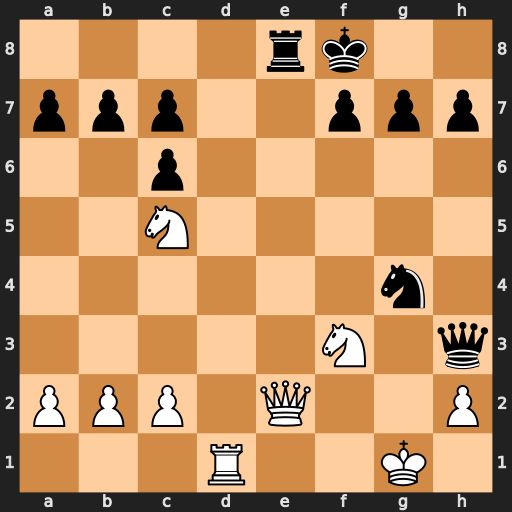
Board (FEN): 4rk2/ppp2ppp/2p5/2N5/6n1/5N1q/PPP1Q2P/3R2K1
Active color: w
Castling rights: -
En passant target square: -
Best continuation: Nd7+ Kg8 Qxe8#